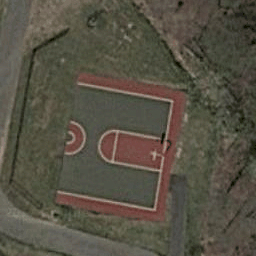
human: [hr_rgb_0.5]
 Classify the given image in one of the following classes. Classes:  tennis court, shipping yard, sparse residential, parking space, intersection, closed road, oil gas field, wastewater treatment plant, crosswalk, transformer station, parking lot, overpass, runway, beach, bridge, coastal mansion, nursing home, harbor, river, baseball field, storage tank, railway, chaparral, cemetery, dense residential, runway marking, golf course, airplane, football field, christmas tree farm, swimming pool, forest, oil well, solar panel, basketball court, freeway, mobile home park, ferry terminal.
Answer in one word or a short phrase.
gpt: basketball court